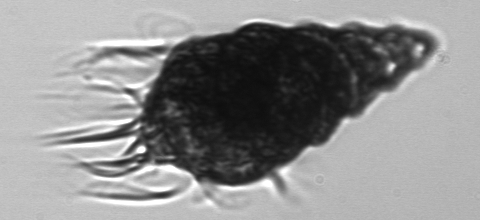
Label: Laboea_strobila